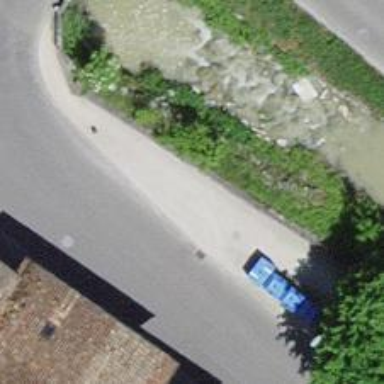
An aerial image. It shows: Recycling container at amenity designated for recycling.